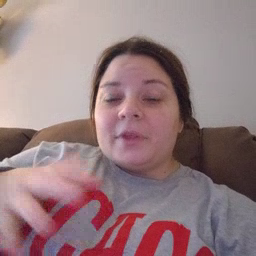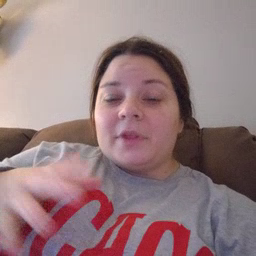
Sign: radio